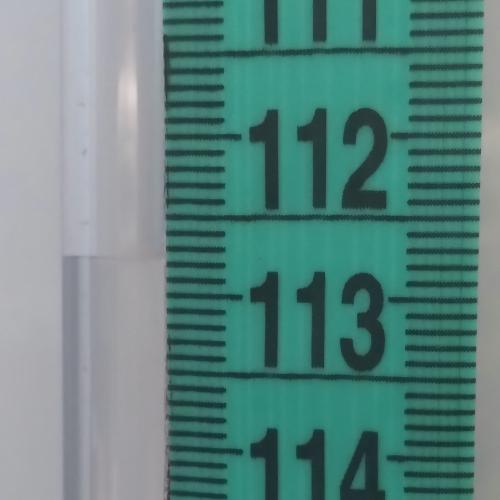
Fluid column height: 112.8 cm